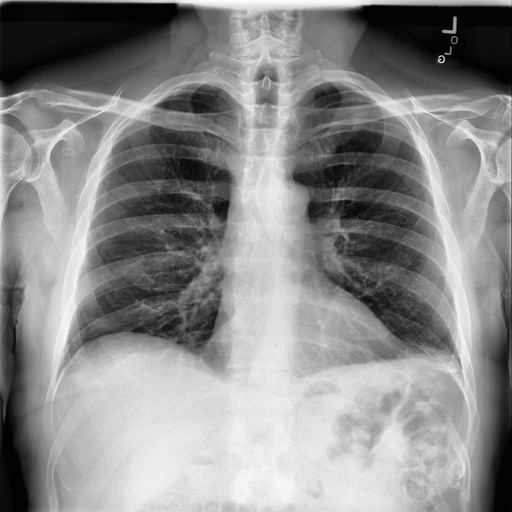
Finding: NORMAL